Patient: sex M, age 78
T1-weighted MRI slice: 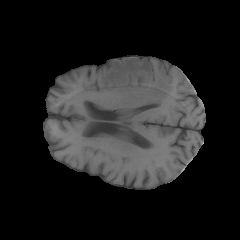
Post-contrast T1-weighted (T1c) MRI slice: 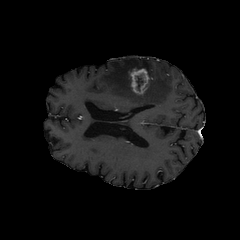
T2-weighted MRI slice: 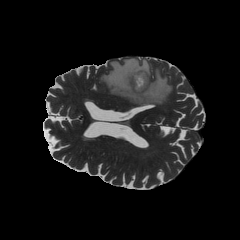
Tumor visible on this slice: yes
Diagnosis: Glioblastoma, IDH-wildtype
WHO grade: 4